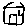
Label: house